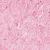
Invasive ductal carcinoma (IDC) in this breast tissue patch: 0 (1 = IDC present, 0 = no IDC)